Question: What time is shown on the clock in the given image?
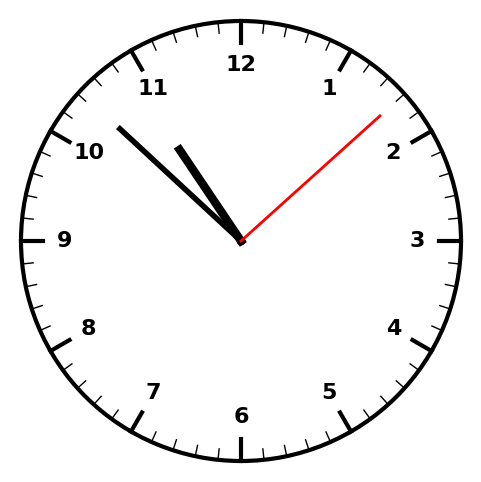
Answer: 10:52:08